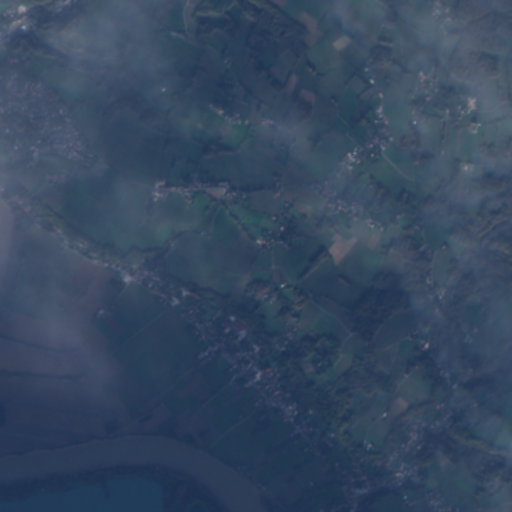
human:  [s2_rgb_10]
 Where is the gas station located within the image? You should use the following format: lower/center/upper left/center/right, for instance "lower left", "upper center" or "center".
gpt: The gas station is located in the upper left of the image.
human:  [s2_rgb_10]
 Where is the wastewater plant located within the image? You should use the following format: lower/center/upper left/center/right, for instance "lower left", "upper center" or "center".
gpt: The wastewater plant is located in the lower center of the image.
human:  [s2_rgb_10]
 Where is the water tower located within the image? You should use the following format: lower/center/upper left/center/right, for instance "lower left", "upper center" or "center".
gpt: The water tower is located in the upper right of the image.
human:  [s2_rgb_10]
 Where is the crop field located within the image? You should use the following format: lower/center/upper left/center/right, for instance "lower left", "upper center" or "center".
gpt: There is no crop field in the image.